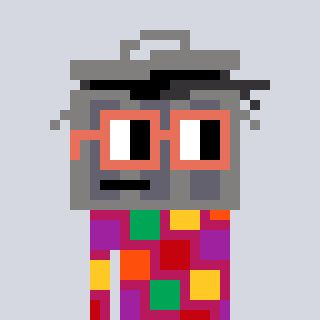
a pixel art character with square orange glasses, a trashcan-shaped head and a darkpink-colored body on a cool background